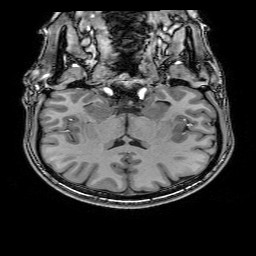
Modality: T1w
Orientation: sagittal
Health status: healthy
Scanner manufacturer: philips
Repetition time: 0.007629 s
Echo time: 0.00353 s